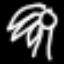
Label: palm tree